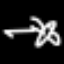
Label: airplane